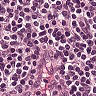
Metastatic tissue present: no